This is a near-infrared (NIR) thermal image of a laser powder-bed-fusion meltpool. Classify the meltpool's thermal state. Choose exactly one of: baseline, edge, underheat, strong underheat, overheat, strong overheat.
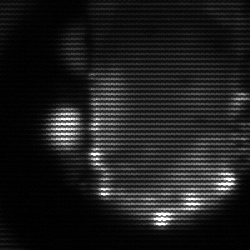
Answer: baseline